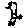
Label: bird